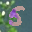
Label: 5